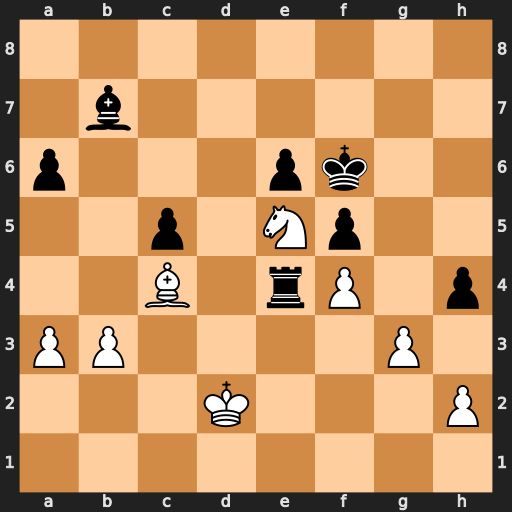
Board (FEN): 8/1b6/p3pk2/2p1Np2/2B1rP1p/PP4P1/3K3P/8
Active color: w
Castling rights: -
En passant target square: -
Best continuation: Nd7+ Ke7 Nxc5